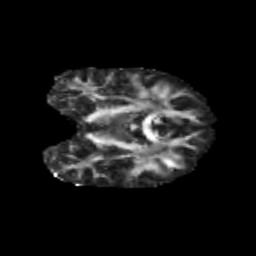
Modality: FA
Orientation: coronal
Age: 13
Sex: female
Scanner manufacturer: siemens
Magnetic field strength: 3 T
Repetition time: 3.8 s
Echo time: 0.07 s